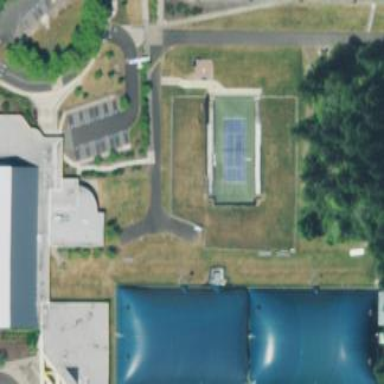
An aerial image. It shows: Stadium with tennis court surrounded by fence.